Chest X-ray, AP view. Patient: 59 years old, sex F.
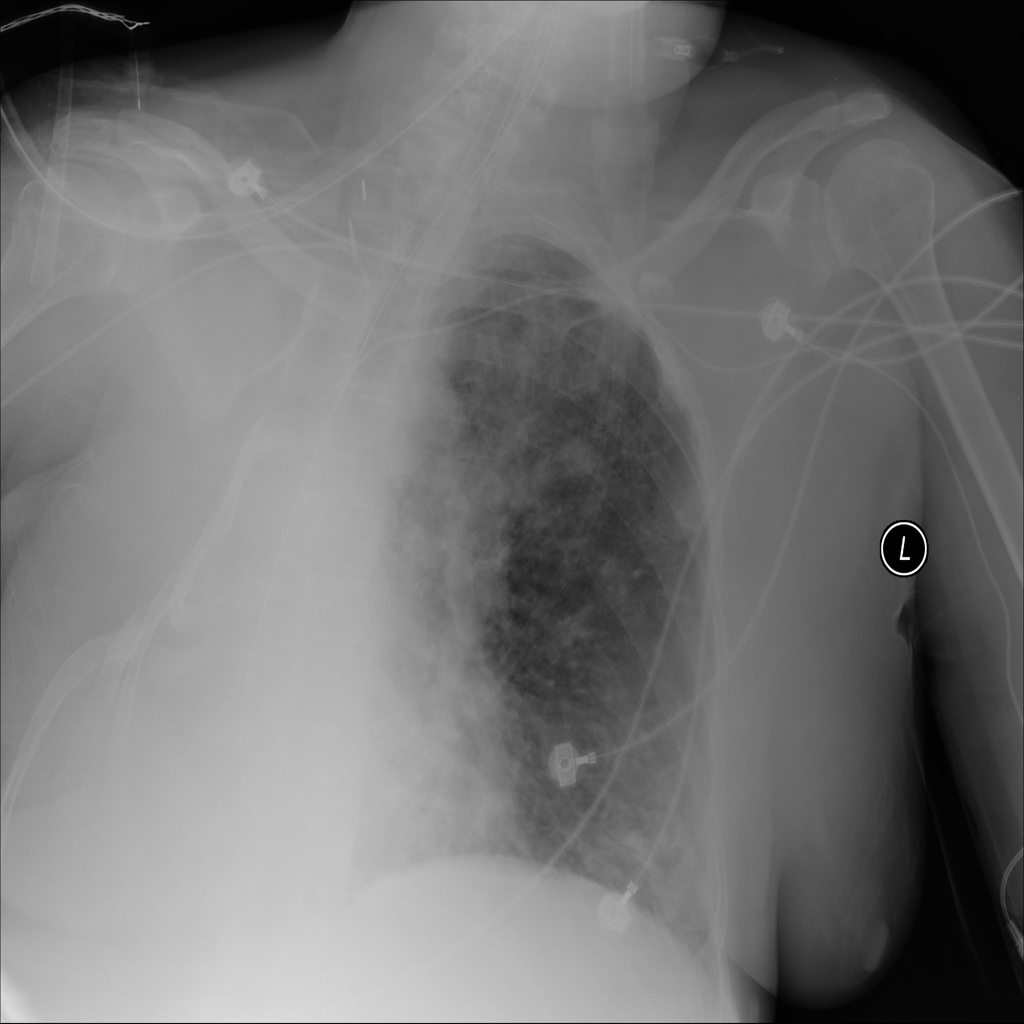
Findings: No Finding